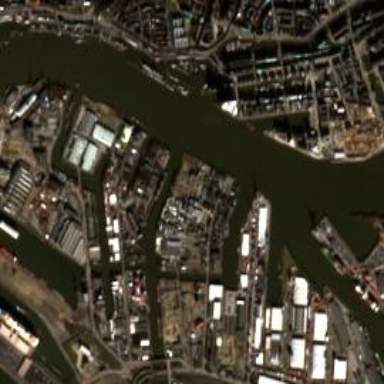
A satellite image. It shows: Man-made quay.